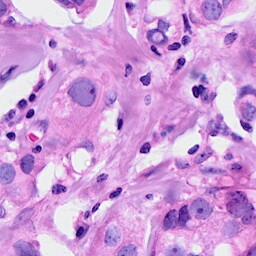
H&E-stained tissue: Breast